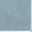
Piece: xx